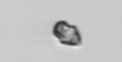
Label: Heterocapsa_rotundata